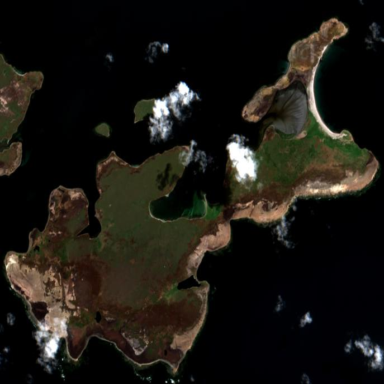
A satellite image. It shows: Island with natural coastline.